Question:
I have a 'data.frame' in which a column has multiple lines of text. How can I wrap the text to print the data frame using grid.draw ? I tried using strwrap but no luck.
'''
A=data.frame(name=c("ABC","XYZ","DEF"),description=c(rep("This is an example for text wrap using grid.draw in package gridExtra",3))
'''
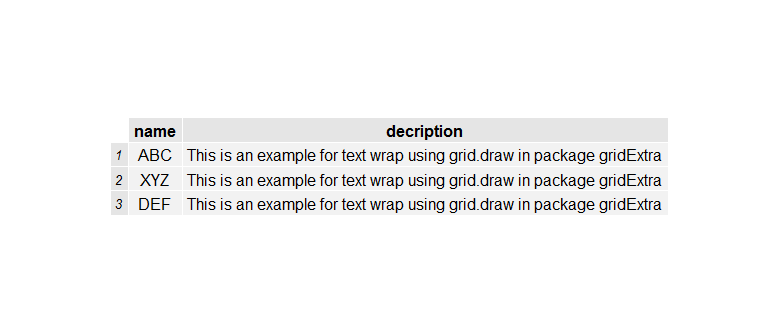
Answer: Use package 'gridExtra' which has a function 'grid.table', and add '
' into your data frame where you want the breaks:
'''
A=data.frame(name=c("ABC","XYZ","DEF"),description=c(rep("This is an example for text wrap
using grid.draw in package gridExtra",3))
grid.newpage()
grid.table(A)
'''
You can tune up the table pretty nicely using the various arguments.